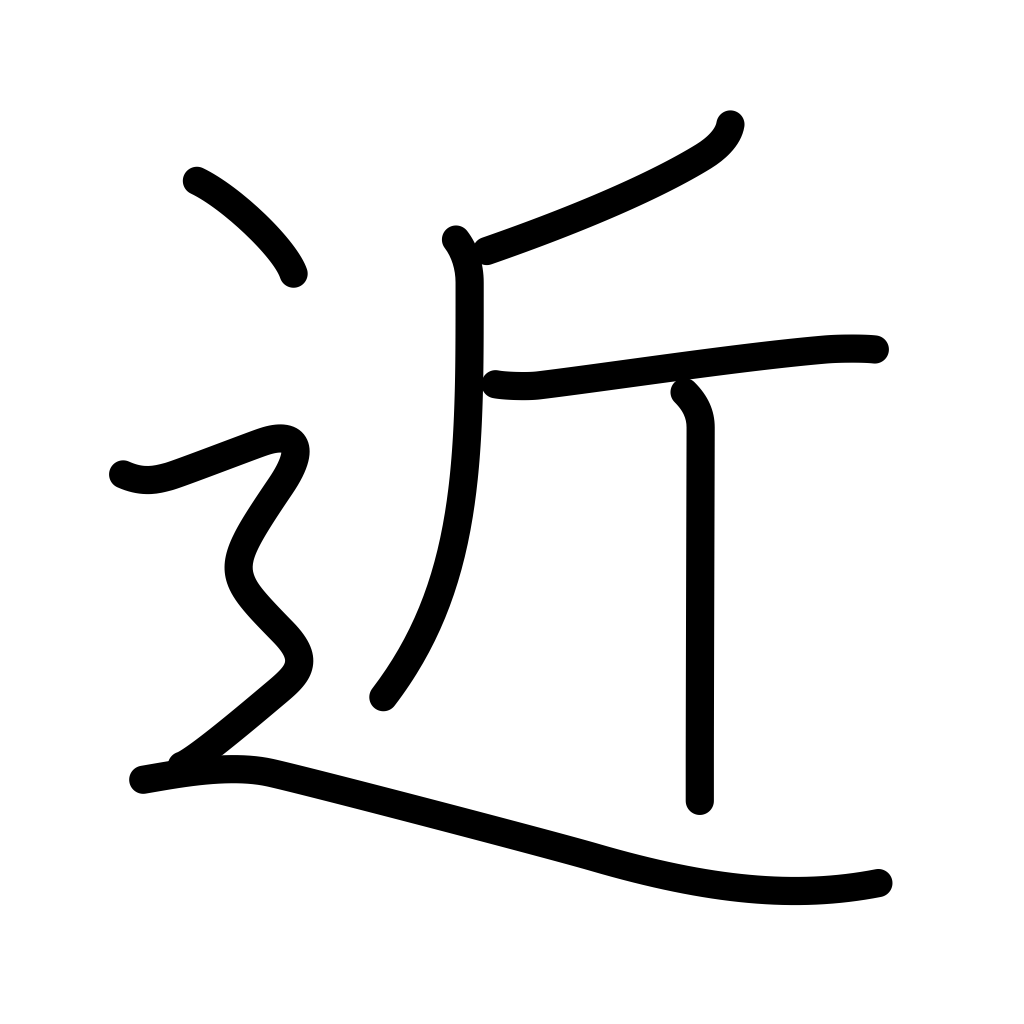
Meaning: near, early, akin, tantamount